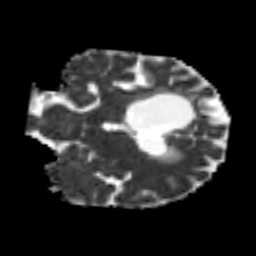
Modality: MD
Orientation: coronal
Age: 54
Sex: female
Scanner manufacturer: siemens
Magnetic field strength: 3 T
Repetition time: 7.3 s
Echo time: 0.087 s